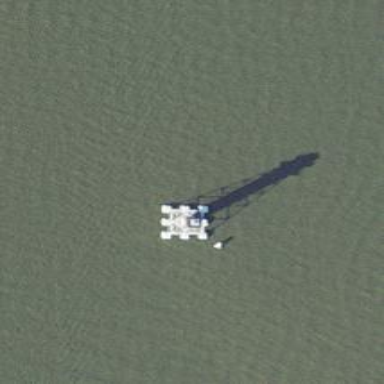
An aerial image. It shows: Lighthouse.